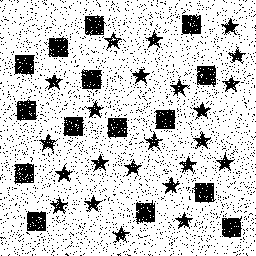
Squares: 15
Triangles: 0
Stars: 23
Total shapes: 38